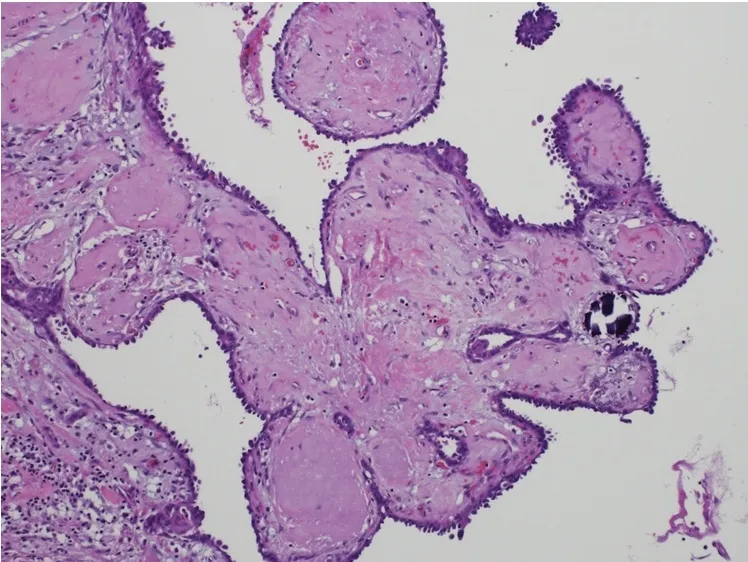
A. Photomicrograph depicting papillary structures with hyalinized stalks lined by epithelial cells exhibiting hobnailing into cystic spaces. A psammomatous calcification is also present (hematoxylin and eosin stain, x100).
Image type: pathology (h&e)